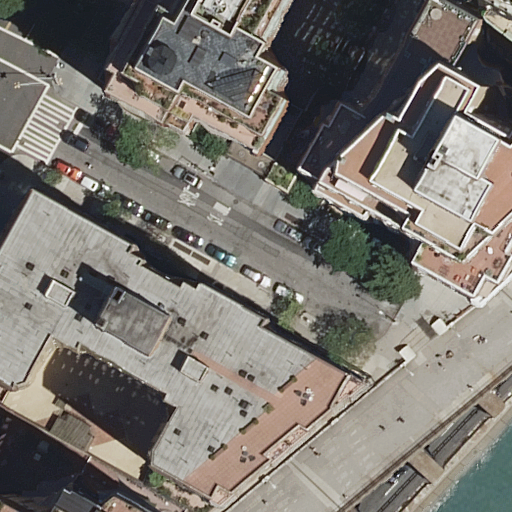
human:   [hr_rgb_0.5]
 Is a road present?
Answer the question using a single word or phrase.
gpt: yes

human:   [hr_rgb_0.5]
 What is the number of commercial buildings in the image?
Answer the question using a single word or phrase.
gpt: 0

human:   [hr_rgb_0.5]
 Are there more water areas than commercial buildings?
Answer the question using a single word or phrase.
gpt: yes

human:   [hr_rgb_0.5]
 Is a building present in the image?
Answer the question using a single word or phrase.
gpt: yes

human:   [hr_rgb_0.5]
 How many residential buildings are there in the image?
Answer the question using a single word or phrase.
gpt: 5

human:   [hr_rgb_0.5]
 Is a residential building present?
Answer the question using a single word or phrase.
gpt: yes

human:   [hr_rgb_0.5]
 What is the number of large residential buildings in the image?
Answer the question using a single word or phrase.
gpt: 3

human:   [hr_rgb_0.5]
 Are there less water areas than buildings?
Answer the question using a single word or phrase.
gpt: yes

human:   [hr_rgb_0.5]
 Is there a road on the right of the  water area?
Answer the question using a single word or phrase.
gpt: no

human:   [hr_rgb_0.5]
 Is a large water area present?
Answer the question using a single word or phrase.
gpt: no

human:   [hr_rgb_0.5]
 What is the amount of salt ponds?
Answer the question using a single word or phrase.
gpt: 0

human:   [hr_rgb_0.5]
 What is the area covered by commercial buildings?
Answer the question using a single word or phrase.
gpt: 0m2

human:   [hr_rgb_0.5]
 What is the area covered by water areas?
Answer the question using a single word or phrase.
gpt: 144m2

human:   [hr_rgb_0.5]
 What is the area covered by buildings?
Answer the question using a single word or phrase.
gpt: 2806m2

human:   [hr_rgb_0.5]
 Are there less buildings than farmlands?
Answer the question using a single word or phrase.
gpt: no

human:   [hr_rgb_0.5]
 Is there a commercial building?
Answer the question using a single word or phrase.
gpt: no

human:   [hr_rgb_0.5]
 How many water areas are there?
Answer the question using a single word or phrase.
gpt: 1

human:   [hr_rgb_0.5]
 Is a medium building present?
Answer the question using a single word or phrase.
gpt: yes

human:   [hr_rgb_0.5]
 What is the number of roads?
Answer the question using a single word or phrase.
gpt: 12

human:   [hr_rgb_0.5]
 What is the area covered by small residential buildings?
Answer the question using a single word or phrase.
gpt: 0m2

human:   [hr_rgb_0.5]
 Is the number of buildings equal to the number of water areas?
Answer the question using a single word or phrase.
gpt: no

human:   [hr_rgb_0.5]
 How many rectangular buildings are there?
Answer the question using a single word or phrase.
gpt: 4

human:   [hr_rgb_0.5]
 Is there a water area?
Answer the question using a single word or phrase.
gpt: yes

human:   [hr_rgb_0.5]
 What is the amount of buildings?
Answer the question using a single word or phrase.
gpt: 5

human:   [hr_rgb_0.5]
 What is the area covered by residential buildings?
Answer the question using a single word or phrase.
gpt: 2806m2

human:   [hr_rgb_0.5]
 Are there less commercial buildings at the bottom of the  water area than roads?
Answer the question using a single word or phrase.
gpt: yes

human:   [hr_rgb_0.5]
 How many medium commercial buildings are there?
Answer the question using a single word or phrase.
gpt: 0

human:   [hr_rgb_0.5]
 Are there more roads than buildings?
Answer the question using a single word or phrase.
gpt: yes

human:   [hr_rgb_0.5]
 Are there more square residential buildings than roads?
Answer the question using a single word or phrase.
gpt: no

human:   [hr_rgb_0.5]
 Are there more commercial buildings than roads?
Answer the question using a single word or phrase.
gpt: no

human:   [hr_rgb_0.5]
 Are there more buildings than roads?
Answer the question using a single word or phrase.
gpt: no

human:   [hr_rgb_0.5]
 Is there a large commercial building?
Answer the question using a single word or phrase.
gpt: no

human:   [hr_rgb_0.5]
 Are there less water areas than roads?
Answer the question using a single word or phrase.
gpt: yes

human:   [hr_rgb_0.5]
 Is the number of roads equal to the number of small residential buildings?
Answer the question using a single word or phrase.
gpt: no

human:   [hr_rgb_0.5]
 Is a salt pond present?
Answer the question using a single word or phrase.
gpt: no

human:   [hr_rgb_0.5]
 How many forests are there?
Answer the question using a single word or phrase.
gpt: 0

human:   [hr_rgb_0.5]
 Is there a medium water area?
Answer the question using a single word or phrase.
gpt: yes

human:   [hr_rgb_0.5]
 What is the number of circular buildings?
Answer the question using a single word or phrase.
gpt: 0

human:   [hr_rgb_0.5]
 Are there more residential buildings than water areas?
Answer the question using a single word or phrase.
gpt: yes

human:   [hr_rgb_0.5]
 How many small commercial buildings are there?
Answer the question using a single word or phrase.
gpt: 0

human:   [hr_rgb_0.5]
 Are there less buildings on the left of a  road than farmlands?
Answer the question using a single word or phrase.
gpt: no

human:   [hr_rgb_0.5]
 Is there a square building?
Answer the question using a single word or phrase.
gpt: no

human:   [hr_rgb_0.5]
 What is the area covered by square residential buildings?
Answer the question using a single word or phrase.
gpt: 0m2

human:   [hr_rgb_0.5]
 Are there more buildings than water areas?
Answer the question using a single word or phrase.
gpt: yes

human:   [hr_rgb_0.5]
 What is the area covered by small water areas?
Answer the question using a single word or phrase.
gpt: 0m2

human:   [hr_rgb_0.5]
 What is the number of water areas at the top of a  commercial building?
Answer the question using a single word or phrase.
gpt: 0

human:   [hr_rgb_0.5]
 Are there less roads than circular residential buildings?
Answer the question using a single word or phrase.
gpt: no

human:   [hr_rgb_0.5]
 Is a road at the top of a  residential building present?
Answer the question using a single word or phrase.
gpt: yes

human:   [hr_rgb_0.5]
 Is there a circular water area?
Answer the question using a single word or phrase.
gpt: no

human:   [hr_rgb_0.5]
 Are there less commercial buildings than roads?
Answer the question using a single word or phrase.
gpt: yes

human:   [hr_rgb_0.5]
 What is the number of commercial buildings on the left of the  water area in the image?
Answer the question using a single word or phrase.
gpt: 0

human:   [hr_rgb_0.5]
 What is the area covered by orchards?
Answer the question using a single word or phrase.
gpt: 0m2

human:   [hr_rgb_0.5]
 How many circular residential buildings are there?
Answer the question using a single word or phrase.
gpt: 0

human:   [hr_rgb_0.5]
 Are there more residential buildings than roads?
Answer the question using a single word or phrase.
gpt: no

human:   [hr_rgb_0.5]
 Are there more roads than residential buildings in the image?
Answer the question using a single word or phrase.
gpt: yes

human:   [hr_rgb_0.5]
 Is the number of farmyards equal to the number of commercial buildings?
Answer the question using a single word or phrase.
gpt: yes

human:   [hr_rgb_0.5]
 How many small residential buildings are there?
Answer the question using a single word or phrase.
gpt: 1

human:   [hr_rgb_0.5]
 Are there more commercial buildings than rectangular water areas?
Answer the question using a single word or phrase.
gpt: no

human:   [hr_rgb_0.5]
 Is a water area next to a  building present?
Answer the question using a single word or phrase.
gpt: yes

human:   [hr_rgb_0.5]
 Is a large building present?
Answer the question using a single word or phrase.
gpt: yes

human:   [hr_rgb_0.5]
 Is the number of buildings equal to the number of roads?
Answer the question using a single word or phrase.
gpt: no

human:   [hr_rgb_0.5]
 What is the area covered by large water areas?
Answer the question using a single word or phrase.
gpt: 0m2

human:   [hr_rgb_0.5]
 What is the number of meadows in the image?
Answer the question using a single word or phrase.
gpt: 0

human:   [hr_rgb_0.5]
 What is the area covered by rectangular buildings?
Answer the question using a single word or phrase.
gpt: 1468m2